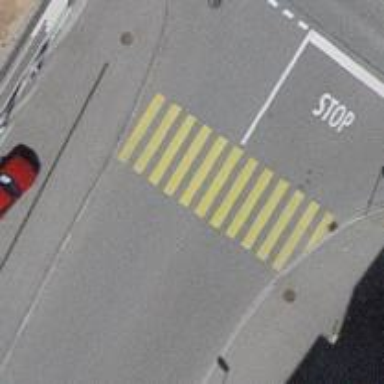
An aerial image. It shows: Asphalt sidewalk along the footway.